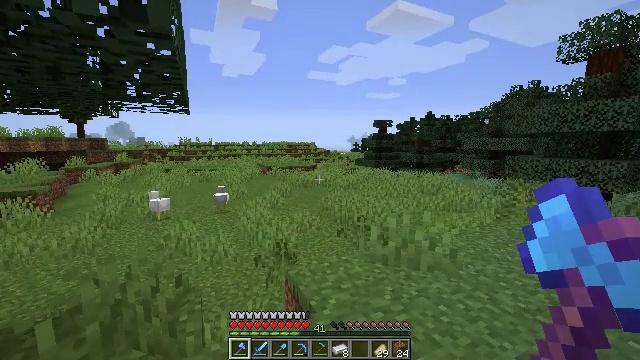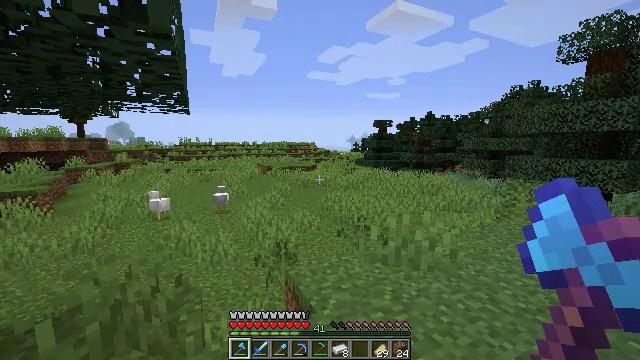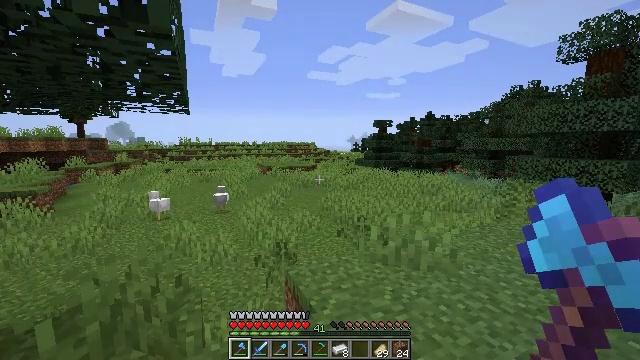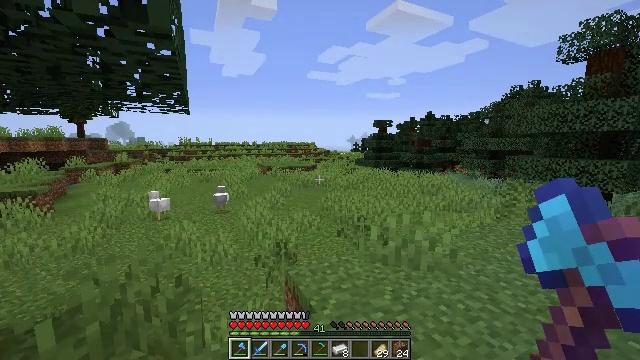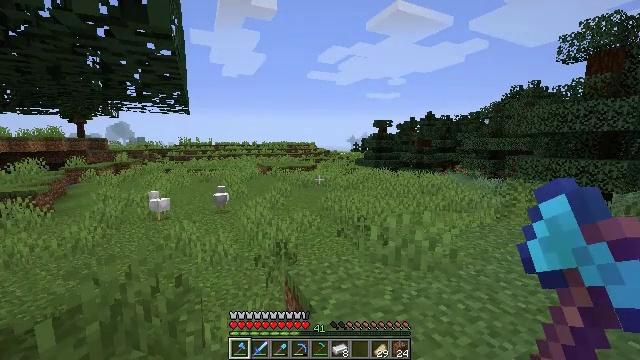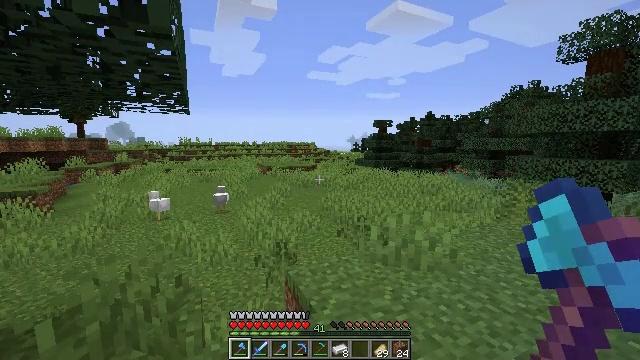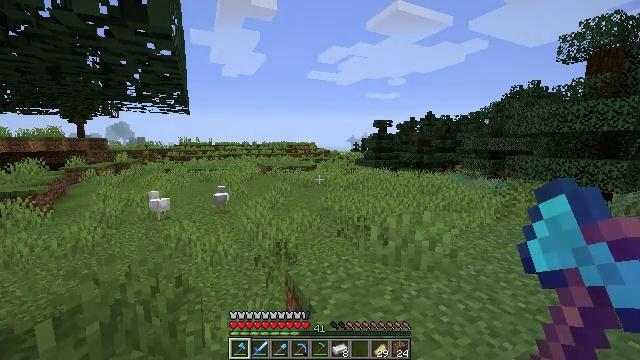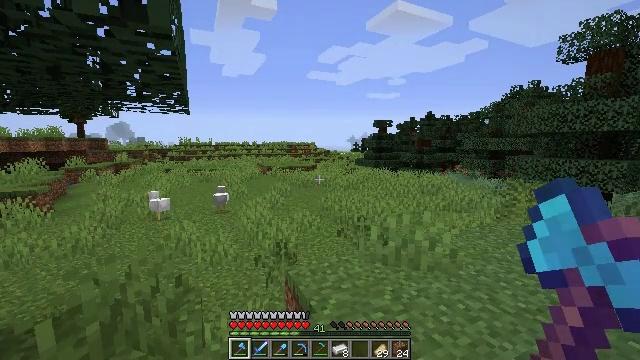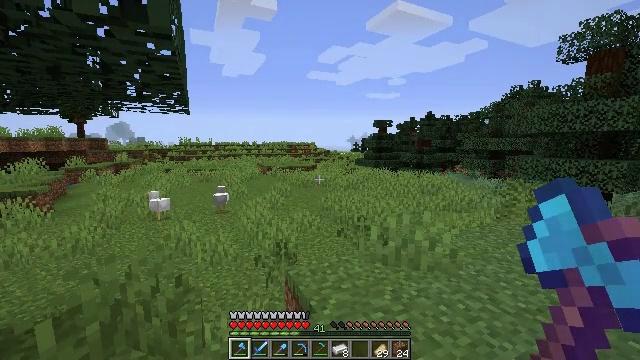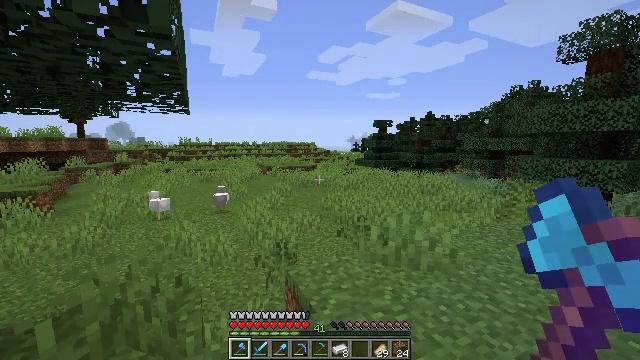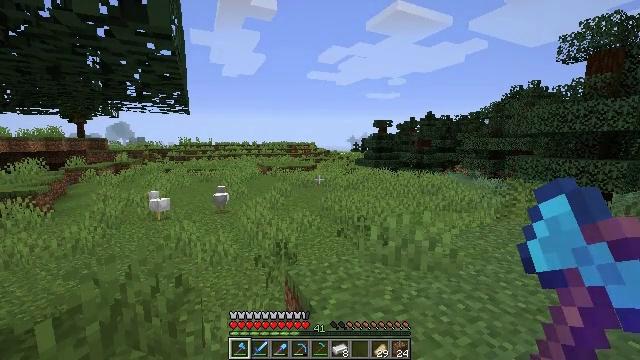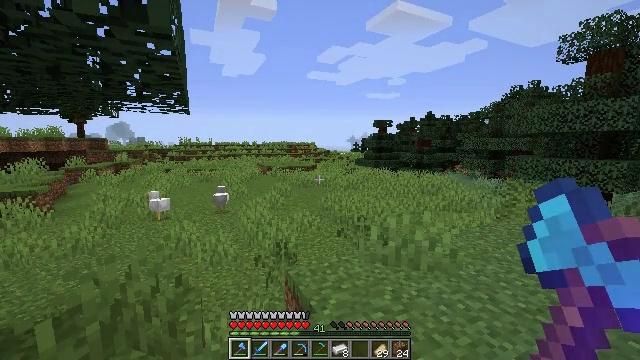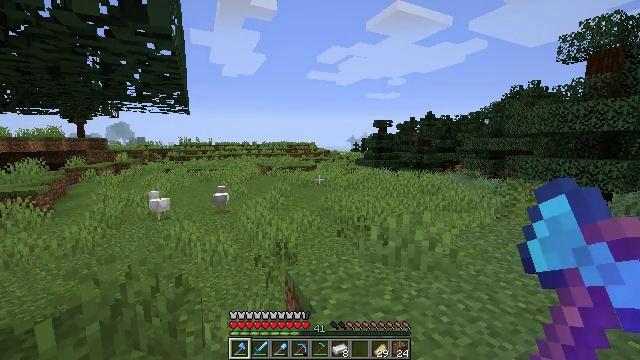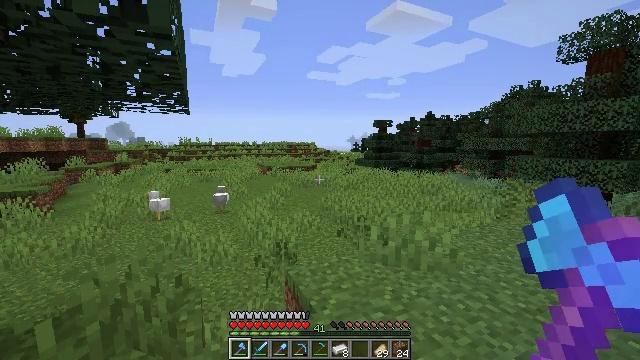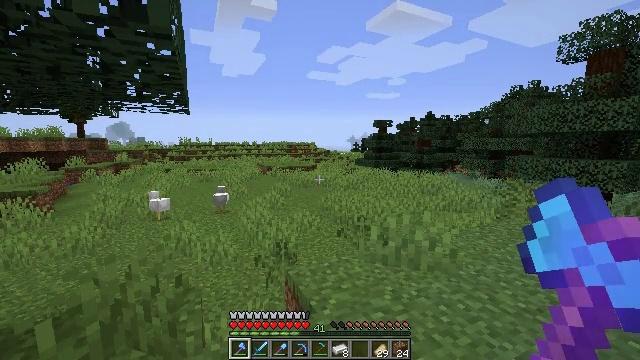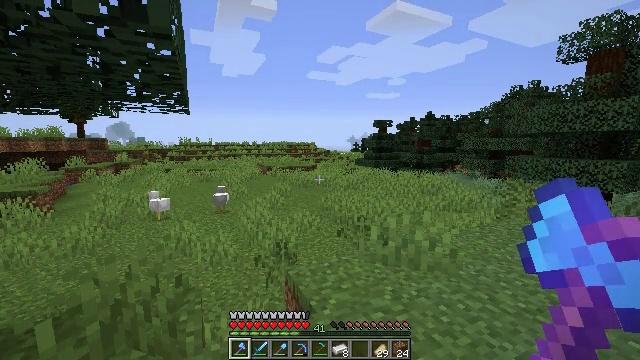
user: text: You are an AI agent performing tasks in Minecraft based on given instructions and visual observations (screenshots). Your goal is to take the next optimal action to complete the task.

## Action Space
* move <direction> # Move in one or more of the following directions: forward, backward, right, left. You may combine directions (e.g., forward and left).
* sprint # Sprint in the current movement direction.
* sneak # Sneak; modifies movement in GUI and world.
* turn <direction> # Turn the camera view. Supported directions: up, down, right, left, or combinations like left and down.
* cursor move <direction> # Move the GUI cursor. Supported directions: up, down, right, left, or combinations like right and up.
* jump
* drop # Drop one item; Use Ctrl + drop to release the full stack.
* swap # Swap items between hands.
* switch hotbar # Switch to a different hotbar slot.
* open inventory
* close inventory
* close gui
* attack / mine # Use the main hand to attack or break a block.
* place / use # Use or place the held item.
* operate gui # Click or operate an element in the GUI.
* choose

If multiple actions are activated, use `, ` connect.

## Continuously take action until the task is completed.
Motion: motion action
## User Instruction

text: Clear the sweet berry bush to collect the sweet berries.
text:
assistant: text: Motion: no_op
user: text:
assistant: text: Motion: no_op
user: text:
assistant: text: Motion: no_op
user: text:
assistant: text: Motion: no_op
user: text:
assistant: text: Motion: no_op
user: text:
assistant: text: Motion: no_op
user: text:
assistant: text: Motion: no_op
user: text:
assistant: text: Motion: no_op
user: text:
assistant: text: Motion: no_op
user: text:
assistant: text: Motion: no_op
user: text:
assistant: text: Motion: no_op
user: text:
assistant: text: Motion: no_op
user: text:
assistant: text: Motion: no_op
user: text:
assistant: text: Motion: no_op
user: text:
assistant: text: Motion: no_op
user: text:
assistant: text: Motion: no_op
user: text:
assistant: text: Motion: no_op
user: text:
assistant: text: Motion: no_op
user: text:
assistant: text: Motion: no_op
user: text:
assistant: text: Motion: no_op
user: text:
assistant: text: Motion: no_op
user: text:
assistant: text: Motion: no_op
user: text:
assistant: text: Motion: no_op
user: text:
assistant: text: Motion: no_op
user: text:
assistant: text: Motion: no_op
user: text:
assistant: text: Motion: no_op
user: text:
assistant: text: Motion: no_op
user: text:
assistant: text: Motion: no_op
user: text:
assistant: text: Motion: no_op
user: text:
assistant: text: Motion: no_op